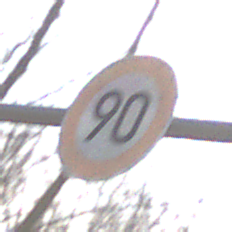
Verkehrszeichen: Geschwindigkeit90
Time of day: MorningAfternoon
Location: Outdoor (Nature)
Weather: Clear
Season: Winter
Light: Natural